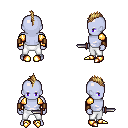
a pixel art fantasy rpg character, male body template, dark elf, purple skin, gold arm armor, white pants, blonde mohawk hairstyle, leather bracers, gold boots, dagger, four views (front, back, left, right), 2x2 character sprite sheet, small pixel art, hard edges, no anti-aliasing